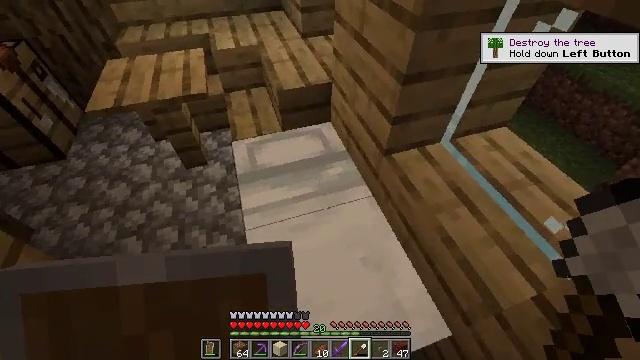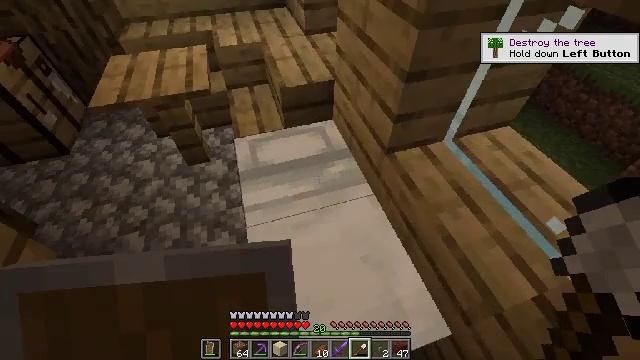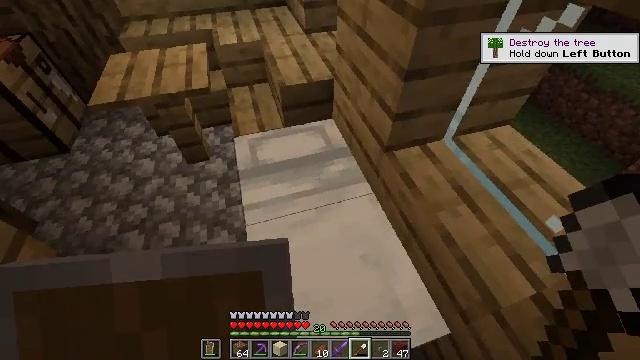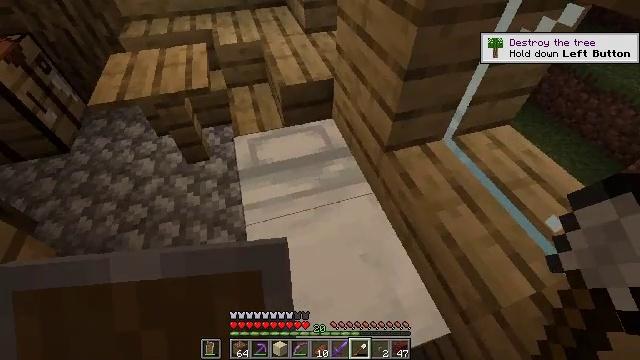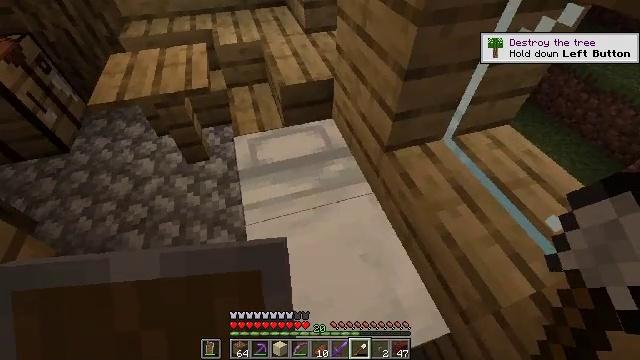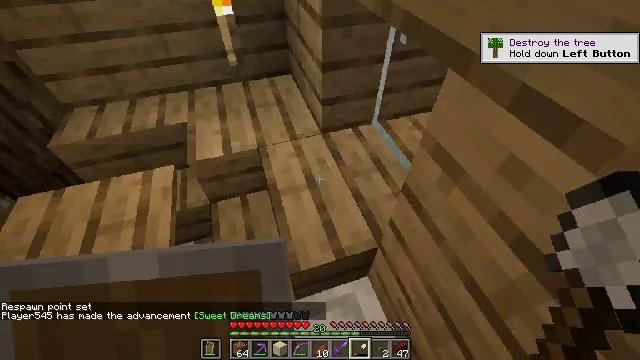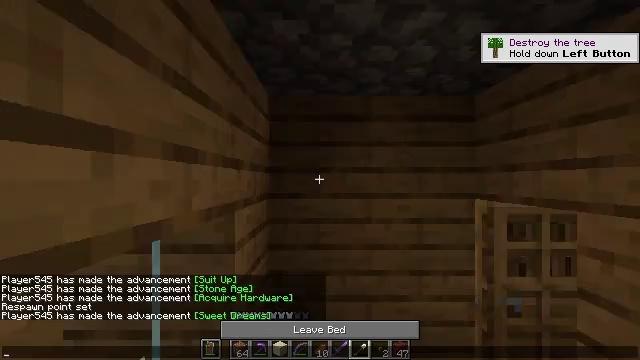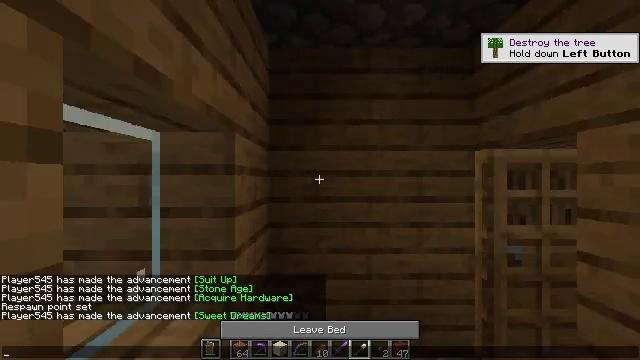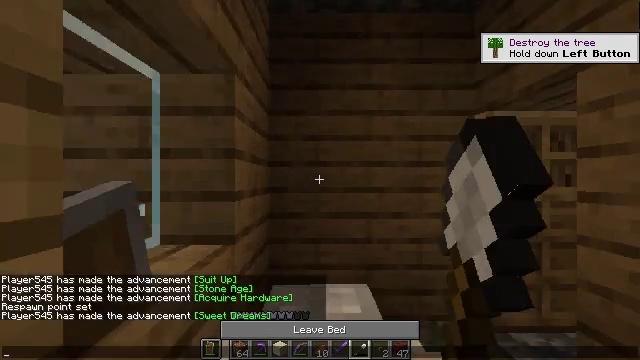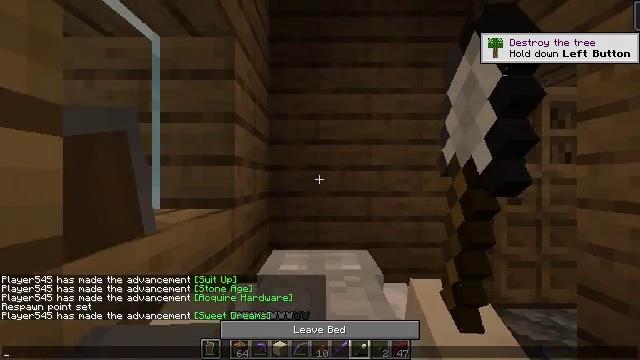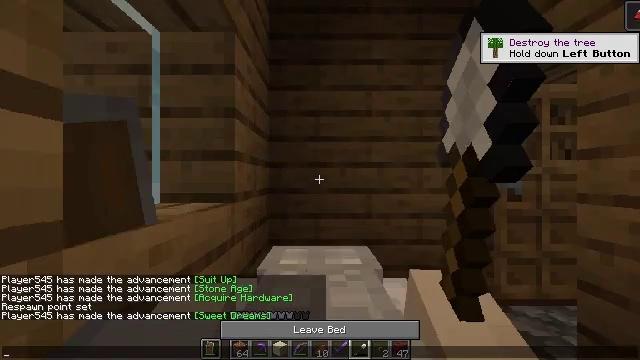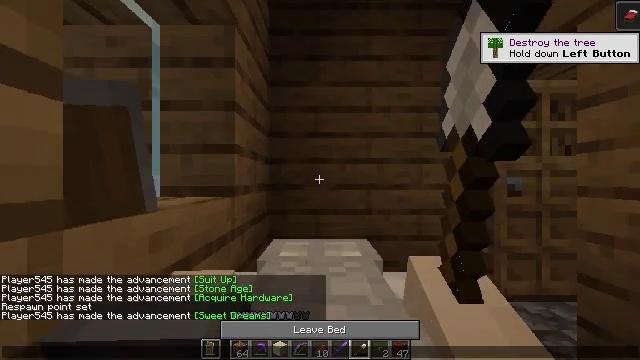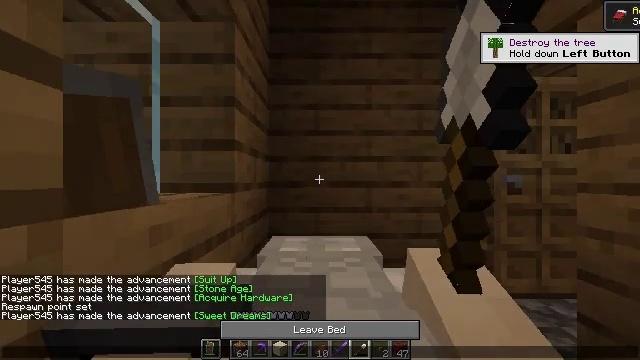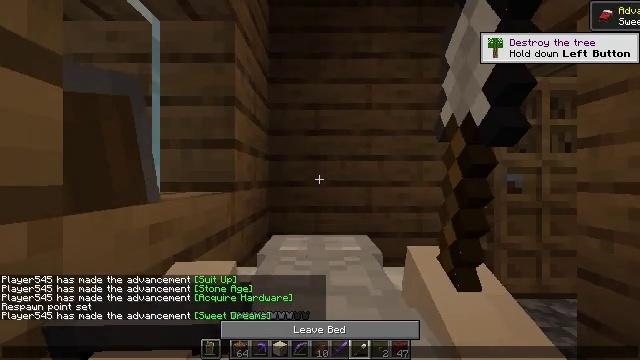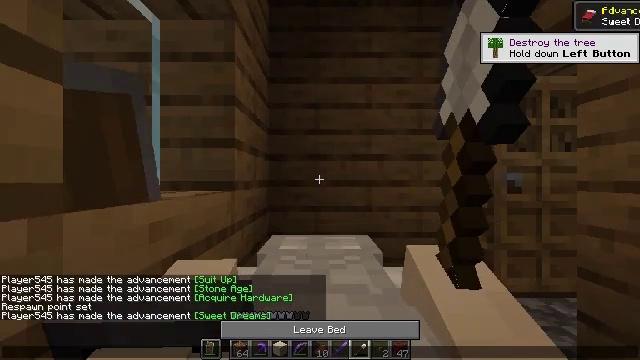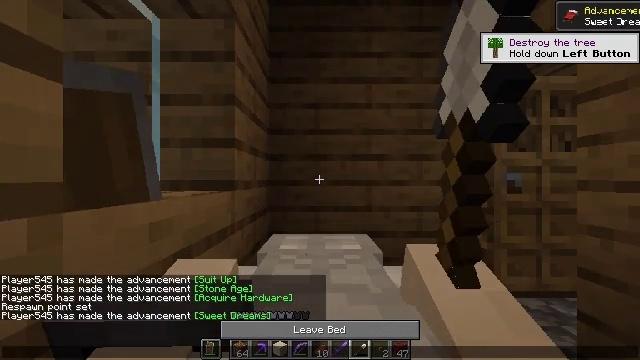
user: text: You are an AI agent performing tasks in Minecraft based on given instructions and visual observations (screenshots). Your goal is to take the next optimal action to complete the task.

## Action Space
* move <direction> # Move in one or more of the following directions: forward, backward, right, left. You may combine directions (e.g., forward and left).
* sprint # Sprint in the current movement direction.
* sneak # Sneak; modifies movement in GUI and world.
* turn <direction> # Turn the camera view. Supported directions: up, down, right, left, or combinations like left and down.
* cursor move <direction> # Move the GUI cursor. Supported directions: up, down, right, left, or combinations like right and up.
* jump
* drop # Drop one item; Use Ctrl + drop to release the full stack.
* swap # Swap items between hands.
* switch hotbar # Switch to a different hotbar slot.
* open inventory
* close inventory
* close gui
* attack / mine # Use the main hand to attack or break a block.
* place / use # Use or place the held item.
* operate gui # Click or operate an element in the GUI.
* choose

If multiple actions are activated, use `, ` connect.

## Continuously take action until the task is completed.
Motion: motion action
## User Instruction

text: Collect some oak leaves.
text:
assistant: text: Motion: use / place
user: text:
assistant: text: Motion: use / place
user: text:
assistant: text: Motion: use / place
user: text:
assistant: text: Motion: no_op
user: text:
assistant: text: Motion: no_op
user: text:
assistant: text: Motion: no_op
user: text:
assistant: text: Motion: no_op
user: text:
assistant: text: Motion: no_op
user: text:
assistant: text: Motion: no_op
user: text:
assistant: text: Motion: no_op
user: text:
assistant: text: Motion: no_op
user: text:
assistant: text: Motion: no_op
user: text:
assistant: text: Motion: no_op
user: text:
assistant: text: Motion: no_op
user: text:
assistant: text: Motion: no_op
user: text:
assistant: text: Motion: no_op
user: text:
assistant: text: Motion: no_op
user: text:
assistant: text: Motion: no_op
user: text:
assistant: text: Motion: no_op
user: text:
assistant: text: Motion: no_op
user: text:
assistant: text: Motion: no_op
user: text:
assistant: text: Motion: no_op
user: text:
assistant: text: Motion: no_op
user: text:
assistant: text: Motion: no_op
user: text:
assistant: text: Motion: no_op
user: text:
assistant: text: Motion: no_op
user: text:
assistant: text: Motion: no_op
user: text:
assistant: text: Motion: no_op
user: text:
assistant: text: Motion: no_op
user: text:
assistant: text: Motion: no_op